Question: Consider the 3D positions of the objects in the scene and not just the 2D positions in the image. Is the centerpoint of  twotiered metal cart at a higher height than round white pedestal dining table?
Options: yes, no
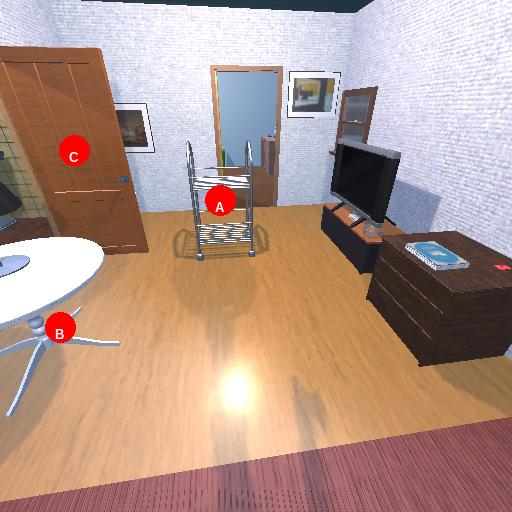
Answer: yes